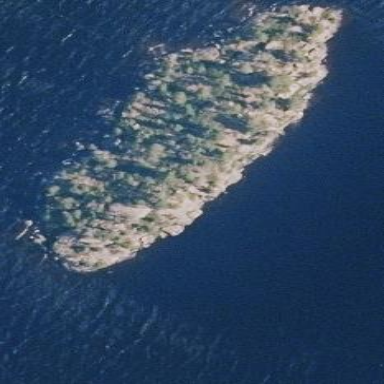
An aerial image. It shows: Islet.